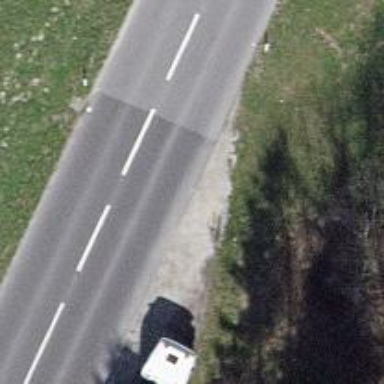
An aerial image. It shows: Secondary road with asphalt surface.